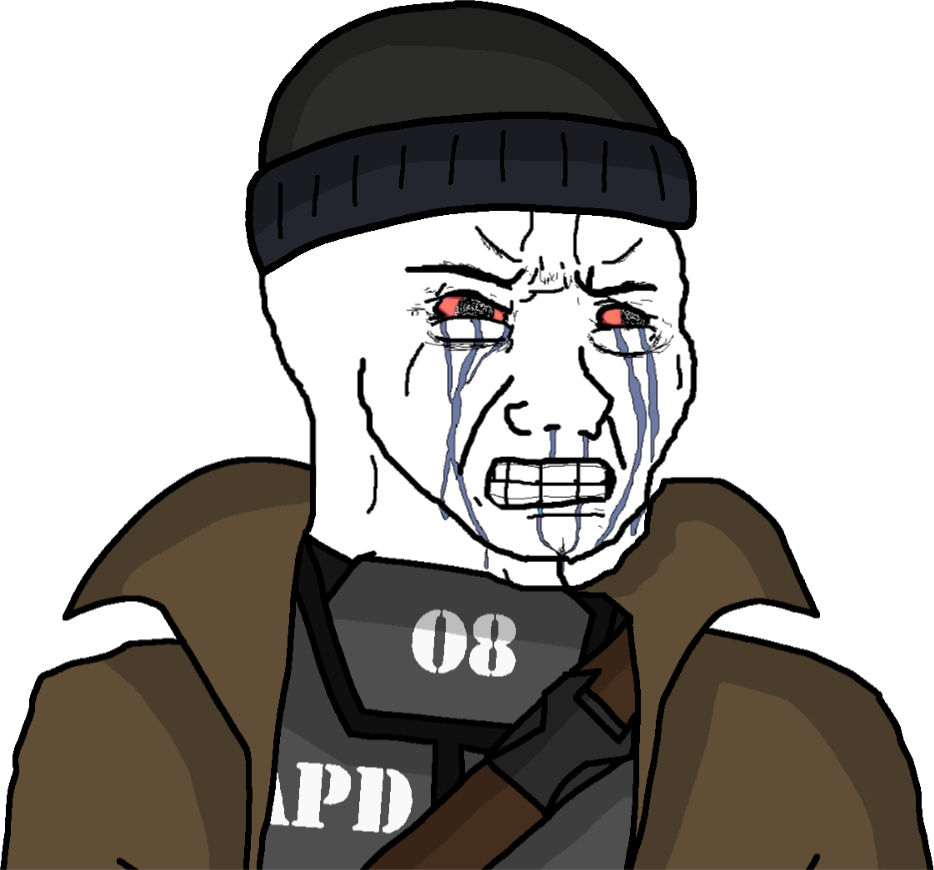
Label: 5_Crying_Wojak